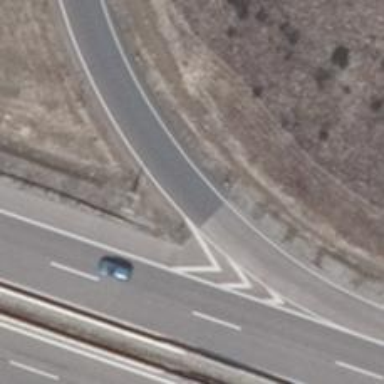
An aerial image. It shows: Asphalt motorway link.